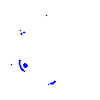
Particle: pion